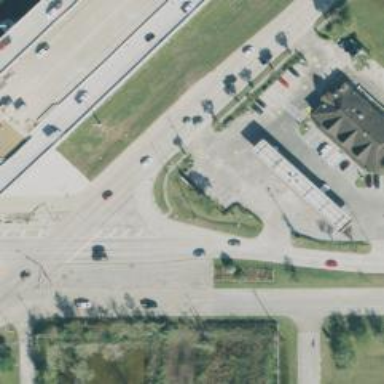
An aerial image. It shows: Frontage road connected to secondary link.